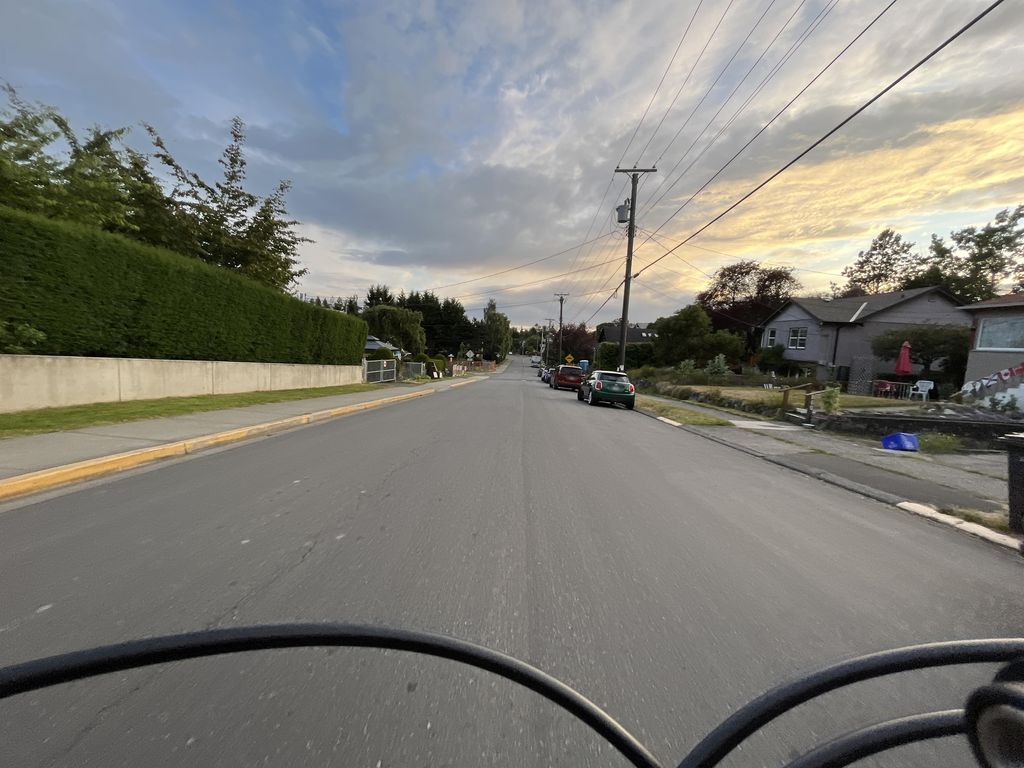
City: victoria